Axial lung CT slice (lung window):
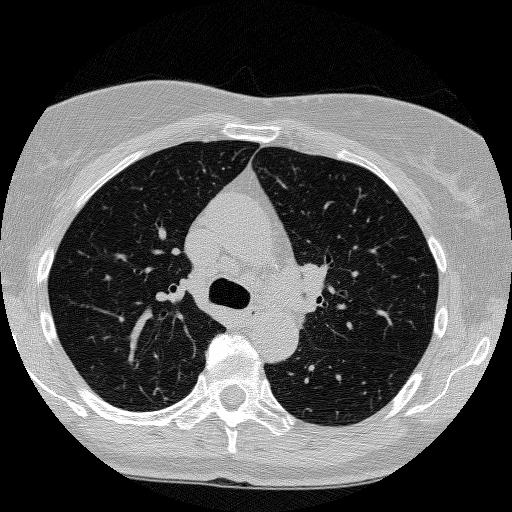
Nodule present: no